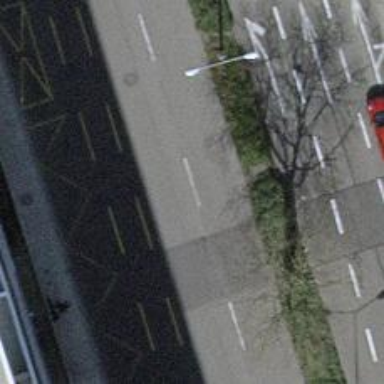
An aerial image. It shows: Primary highway with asphalt surface and designated lane for cyclists.